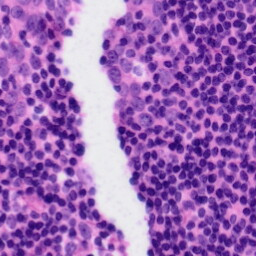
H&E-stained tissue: Tonsil